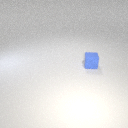
small blue rubber cube